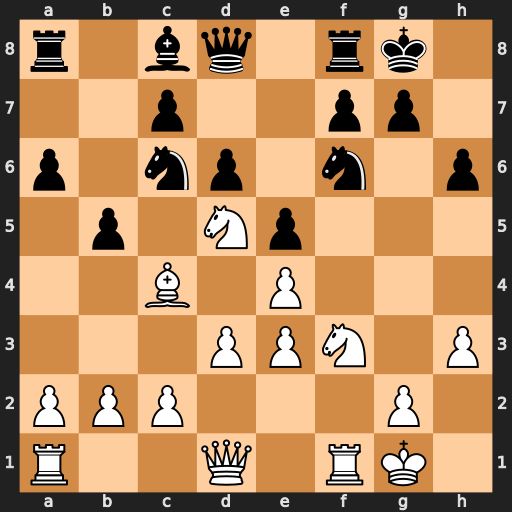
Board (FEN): r1bq1rk1/2p2pp1/p1np1n1p/1p1Np3/2B1P3/3PPN1P/PPP3P1/R2Q1RK1
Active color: w
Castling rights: -
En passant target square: -
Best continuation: Nxf6+ Qxf6 Bd5